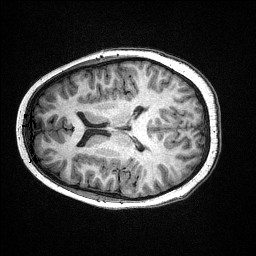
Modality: T1w
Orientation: axial
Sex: male
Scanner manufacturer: siemens
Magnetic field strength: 3 T
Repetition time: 2.3 s
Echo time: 0.00336 s